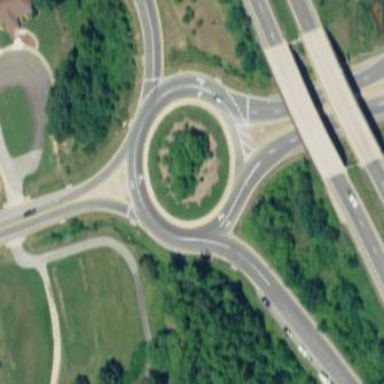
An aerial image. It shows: Roundabout at primary highway.